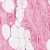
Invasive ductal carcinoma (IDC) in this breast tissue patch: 0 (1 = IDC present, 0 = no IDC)